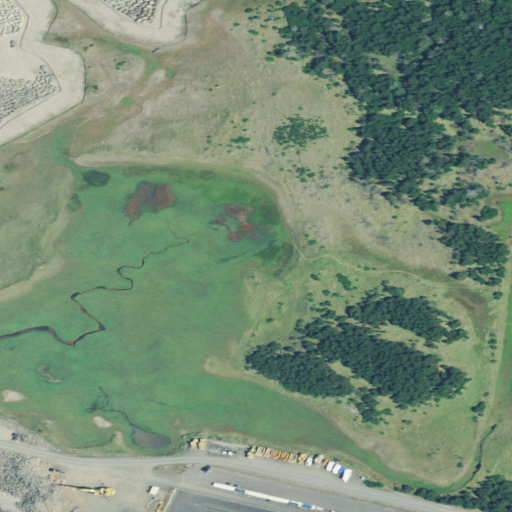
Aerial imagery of cape in Oregon named Clatsop Spit containing herbaceous wetlands, barren land, and woody wetlands